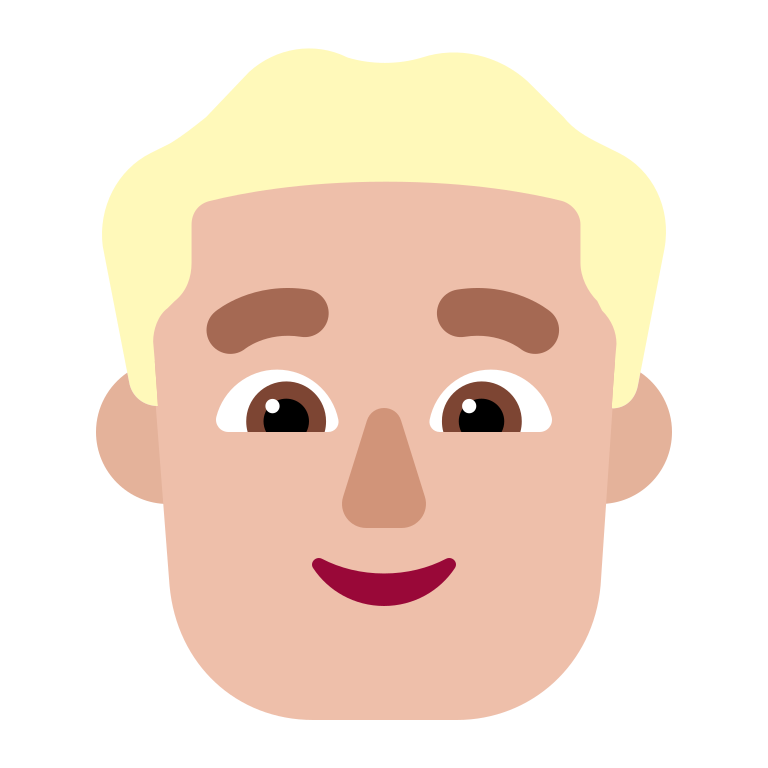
man flat  light